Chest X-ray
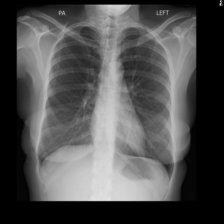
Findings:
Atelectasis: negative
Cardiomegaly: negative
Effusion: negative
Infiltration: negative
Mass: negative
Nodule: negative
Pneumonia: negative
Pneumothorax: negative
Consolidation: negative
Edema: negative
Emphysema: negative
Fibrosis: negative
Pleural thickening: negative
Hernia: negative